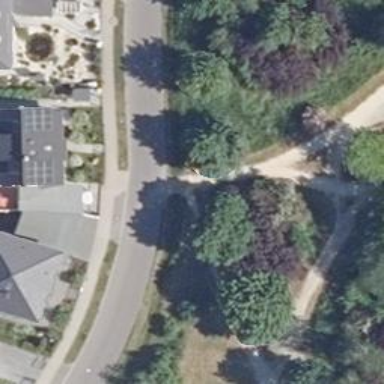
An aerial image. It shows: Compacted path road.